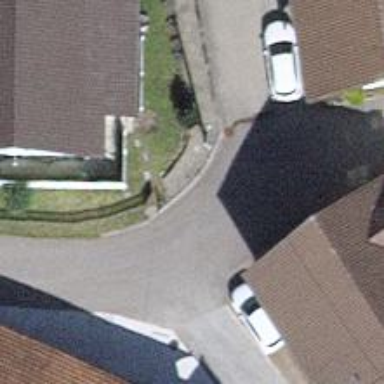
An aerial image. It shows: Smooth asphalt road in residential area.